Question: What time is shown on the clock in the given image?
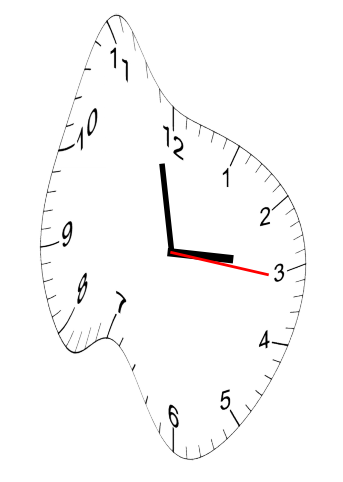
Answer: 02:58:16